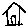
Label: house